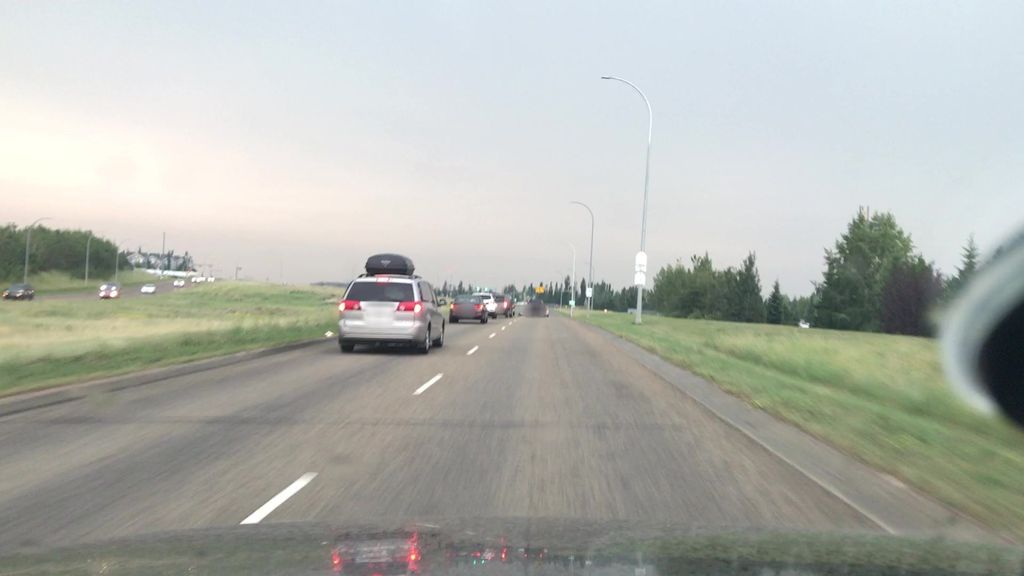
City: edmonton